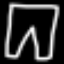
Label: pants